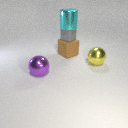
large purple metal sphere to the left of large yellow metal sphere